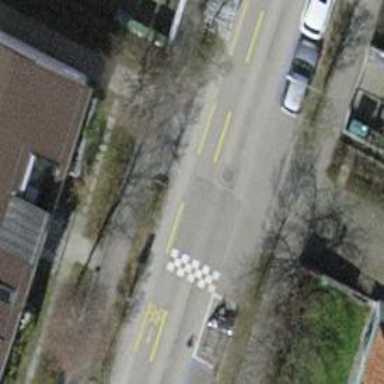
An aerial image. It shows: Traffic cushion.